Question: I'm trying to finish a program and for some reason, the matrix I loaded into Matlab is messing with the ability to select the rows inside it. I'm trying to select all the rows in the matrix and see which values match the criteria for a Live setting. However I can select specific values/sections of the matrix in the command window without issue. Why is this happening? Any ideas?
It appears to only happen when in a for loop, I can do it just fine when it's on its own.

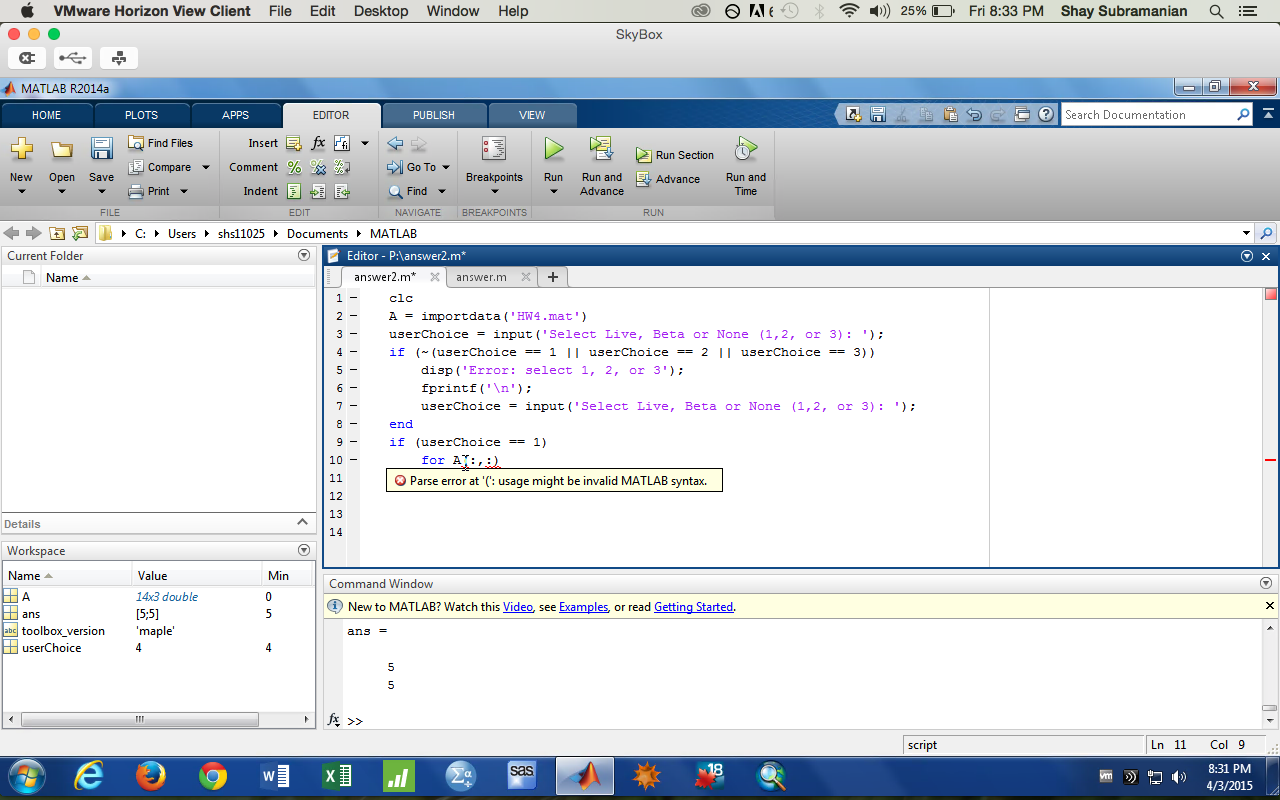
Answer: The syntax is: 'for x = start:stop'. I think you are trying to do a for to the whole "A" matrix. You can split "A", according to its format (e.g. if is a table split in two variables).
bye